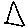
Label: triangle